Aerial crown-view tile of a tropical tree (Barro Colorado Island, Panama), acquired 20250715:
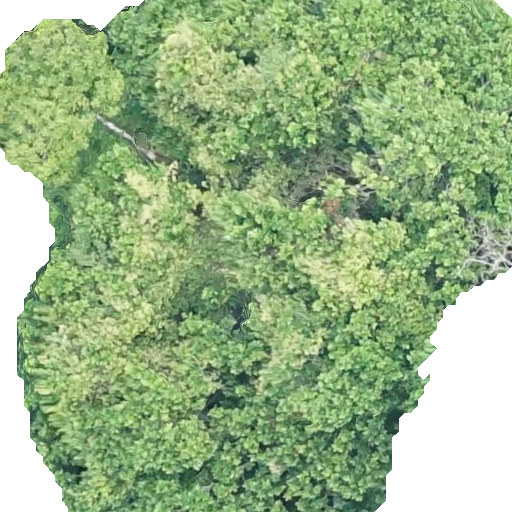
Species: Anacardium excelsum
GBIF accepted scientific name: Anacardium excelsum
Crown area: 377.874 m²